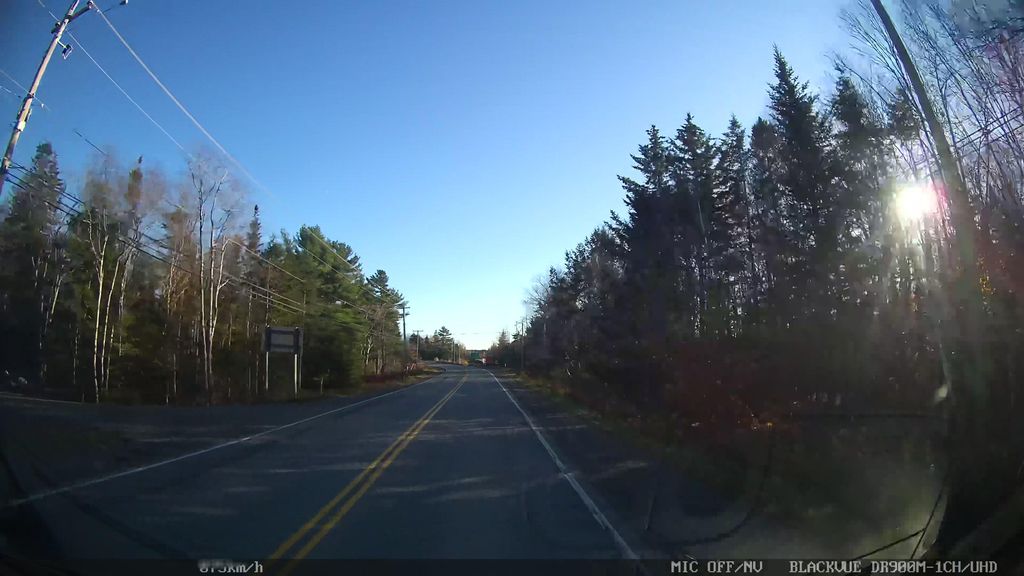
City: halifax